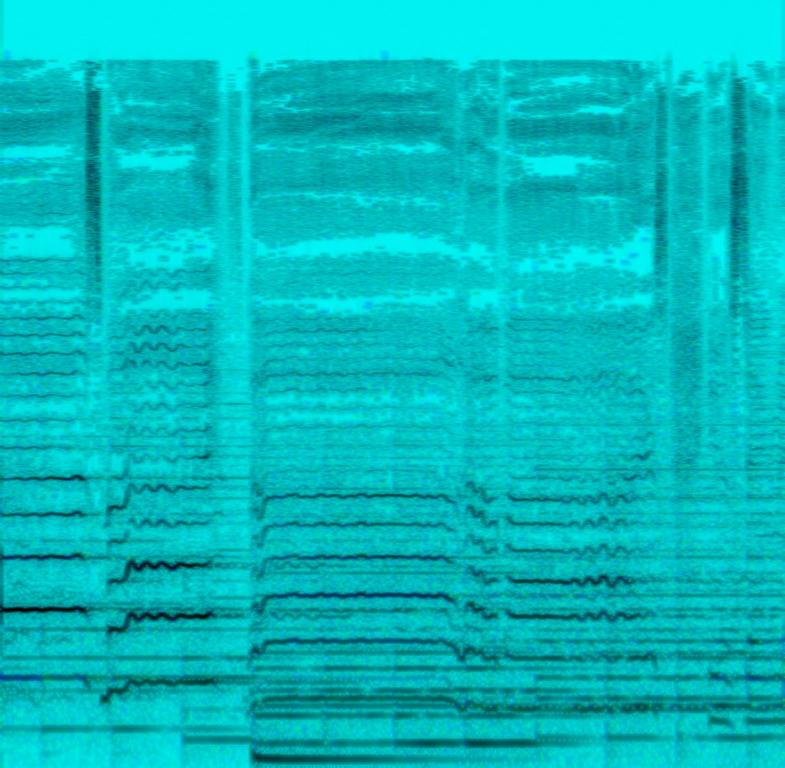
A female singer sings this lilting melody. The song is medium tempo with a string section playing an emotional harmony, piano accompaniment and steady bass line playing rhythmically. The song is emotional and heartfelt. The song is a movie soundtrack but has a poor audio quality.